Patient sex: F
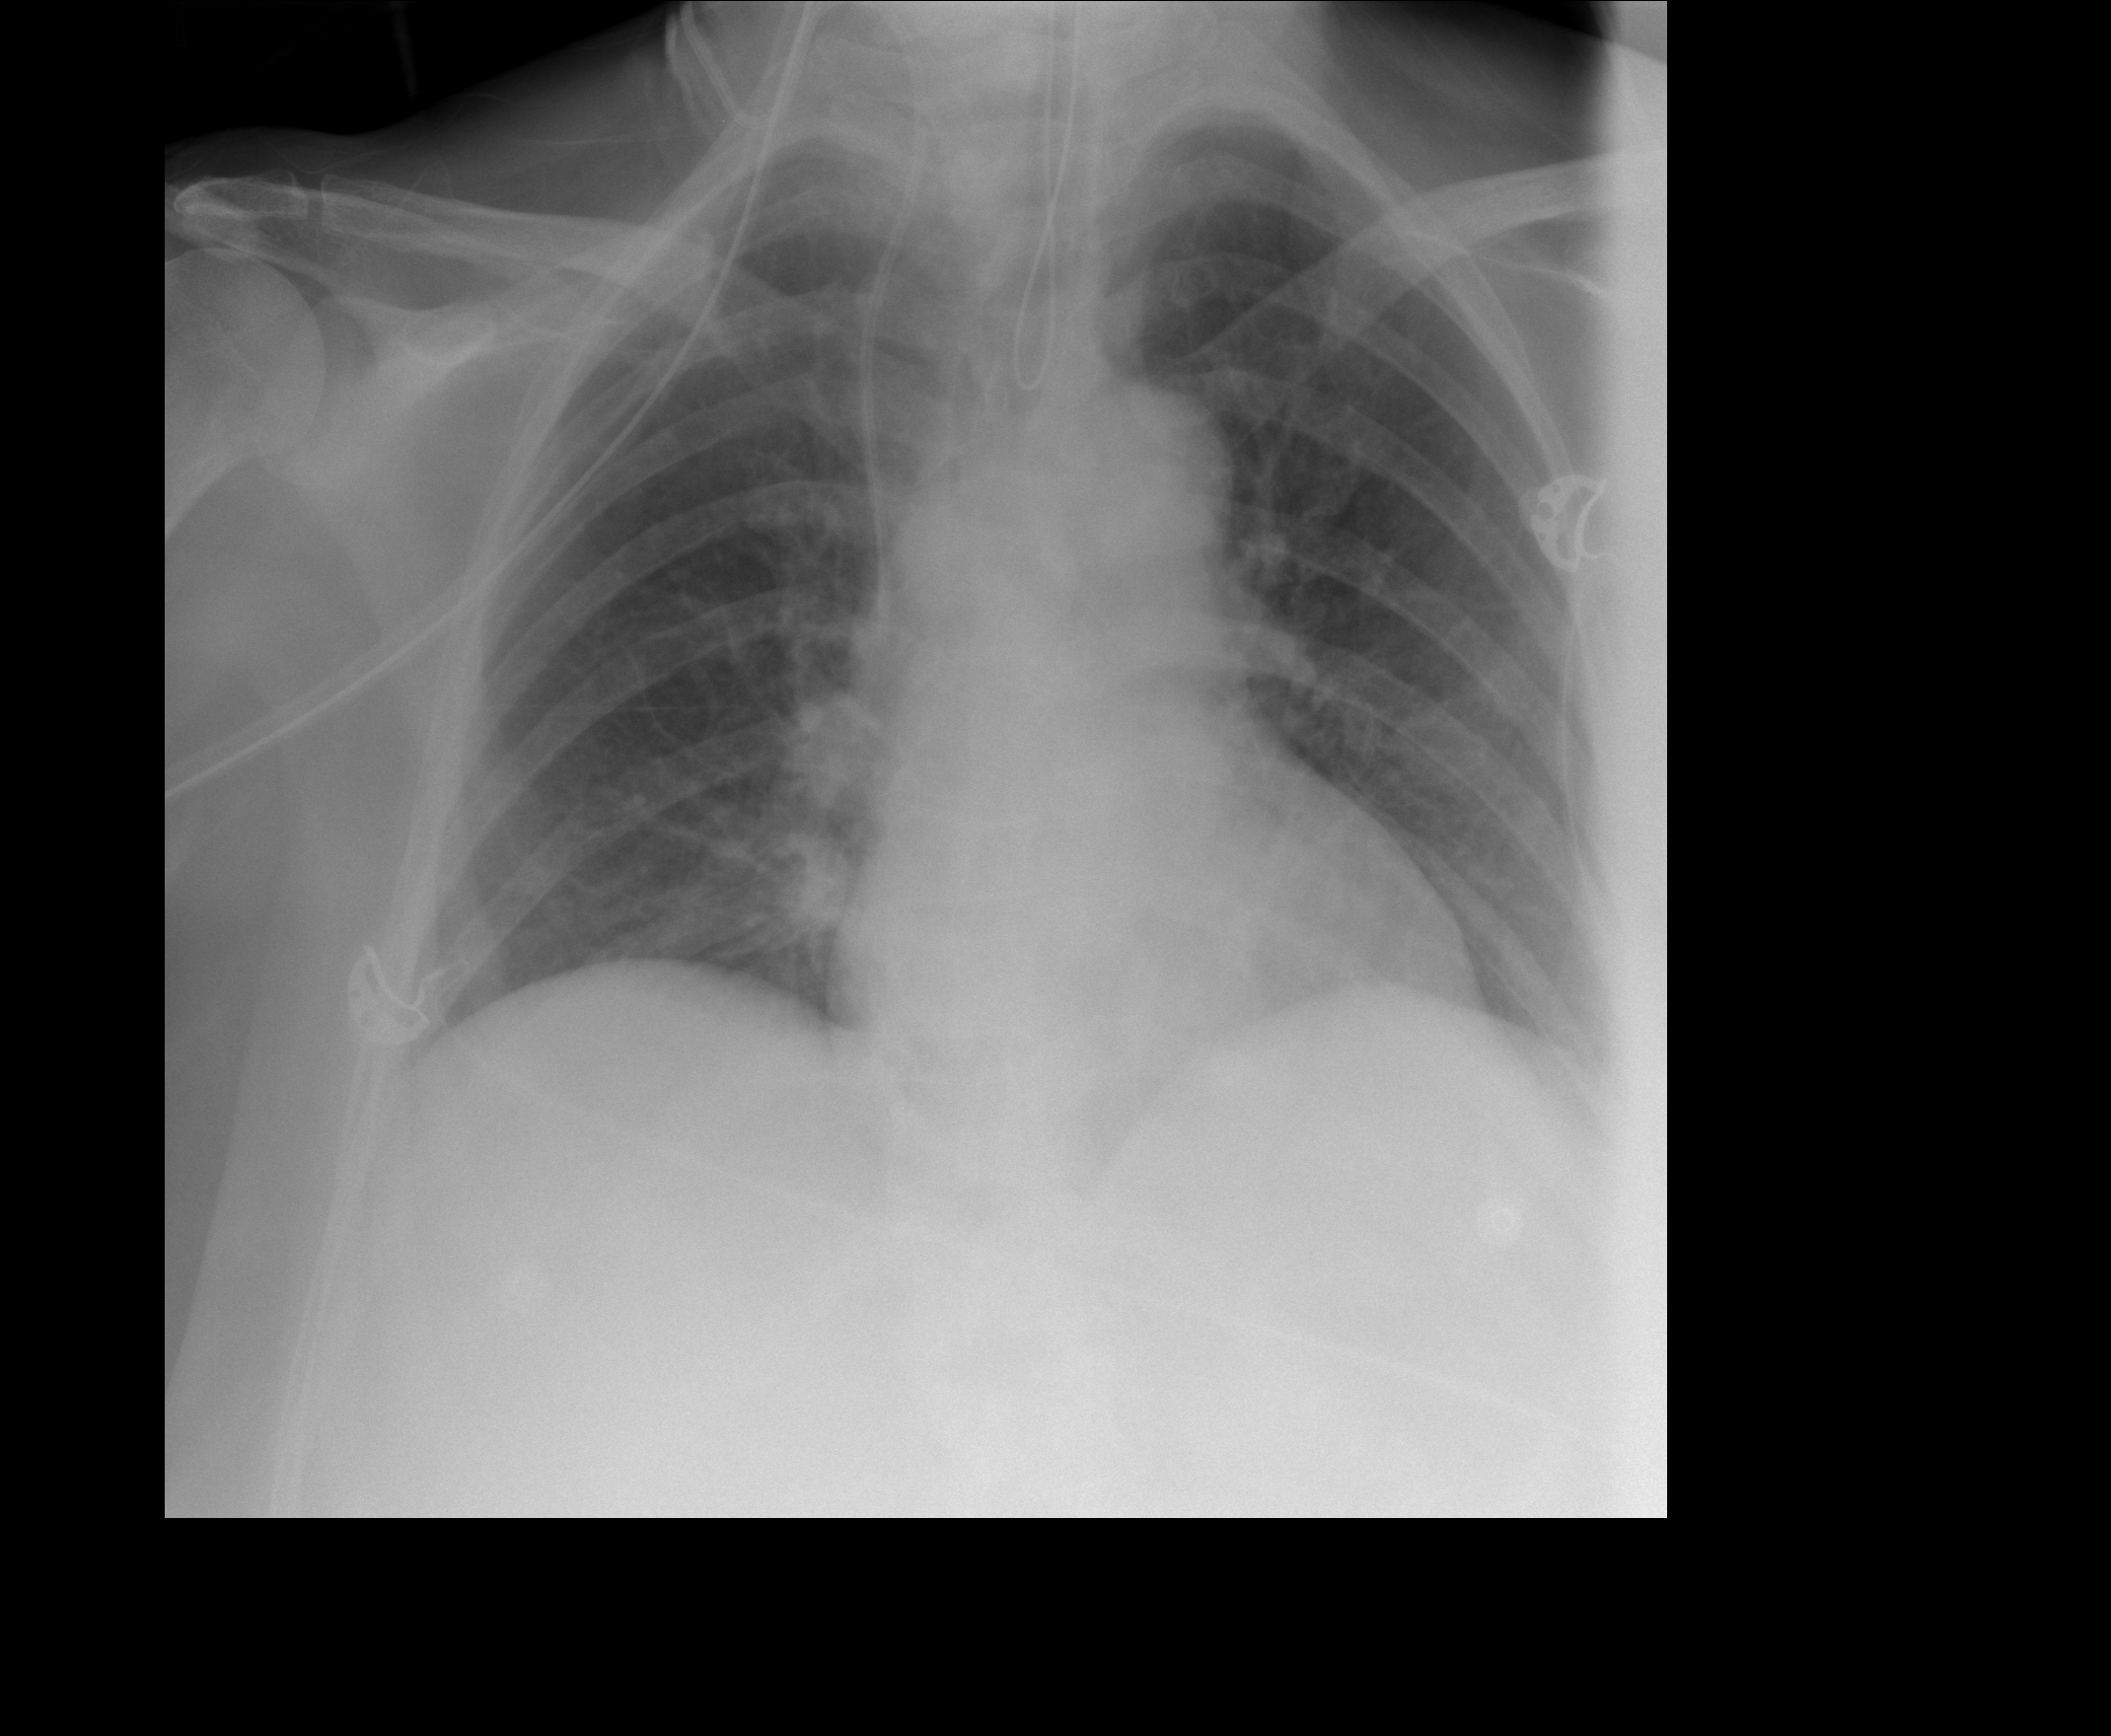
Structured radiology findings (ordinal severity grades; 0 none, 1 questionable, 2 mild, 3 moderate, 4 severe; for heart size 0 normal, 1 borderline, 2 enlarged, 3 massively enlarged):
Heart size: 0
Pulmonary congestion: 1
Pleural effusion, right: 0
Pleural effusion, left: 0
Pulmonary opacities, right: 1
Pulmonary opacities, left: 0
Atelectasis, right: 0
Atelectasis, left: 0